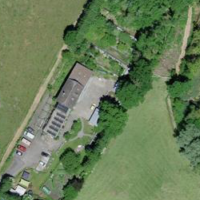
EUNIS habitat code: 55
Species observed at this site:
Lapsana communis
Lysimachia nummularia
Salix alba